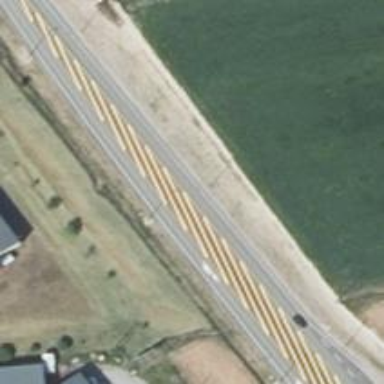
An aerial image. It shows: Asphalt road designated as trunk highway.